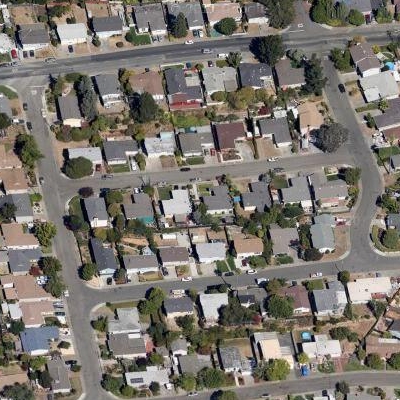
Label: fResident